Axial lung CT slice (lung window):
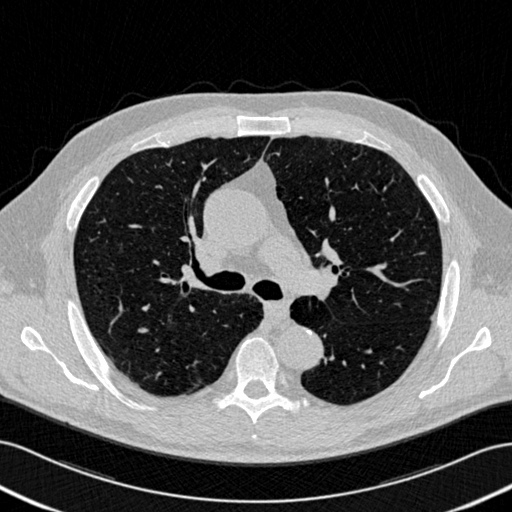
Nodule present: no